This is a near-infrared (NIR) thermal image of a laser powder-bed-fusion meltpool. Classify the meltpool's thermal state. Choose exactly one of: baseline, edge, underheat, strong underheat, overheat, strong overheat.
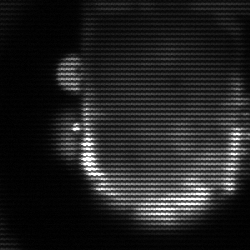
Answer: baseline